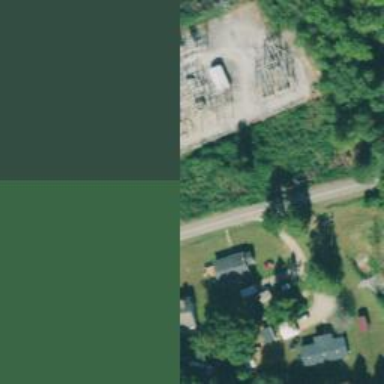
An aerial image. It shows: Fence surrounds transmission level power substation.